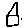
Label: house